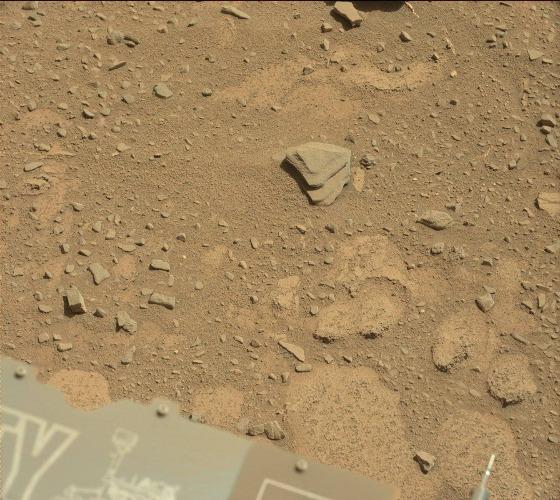
Terrain classes present: Background, Bedrock, Gravel / Sand / Soil, Rock, Shadow